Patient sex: F
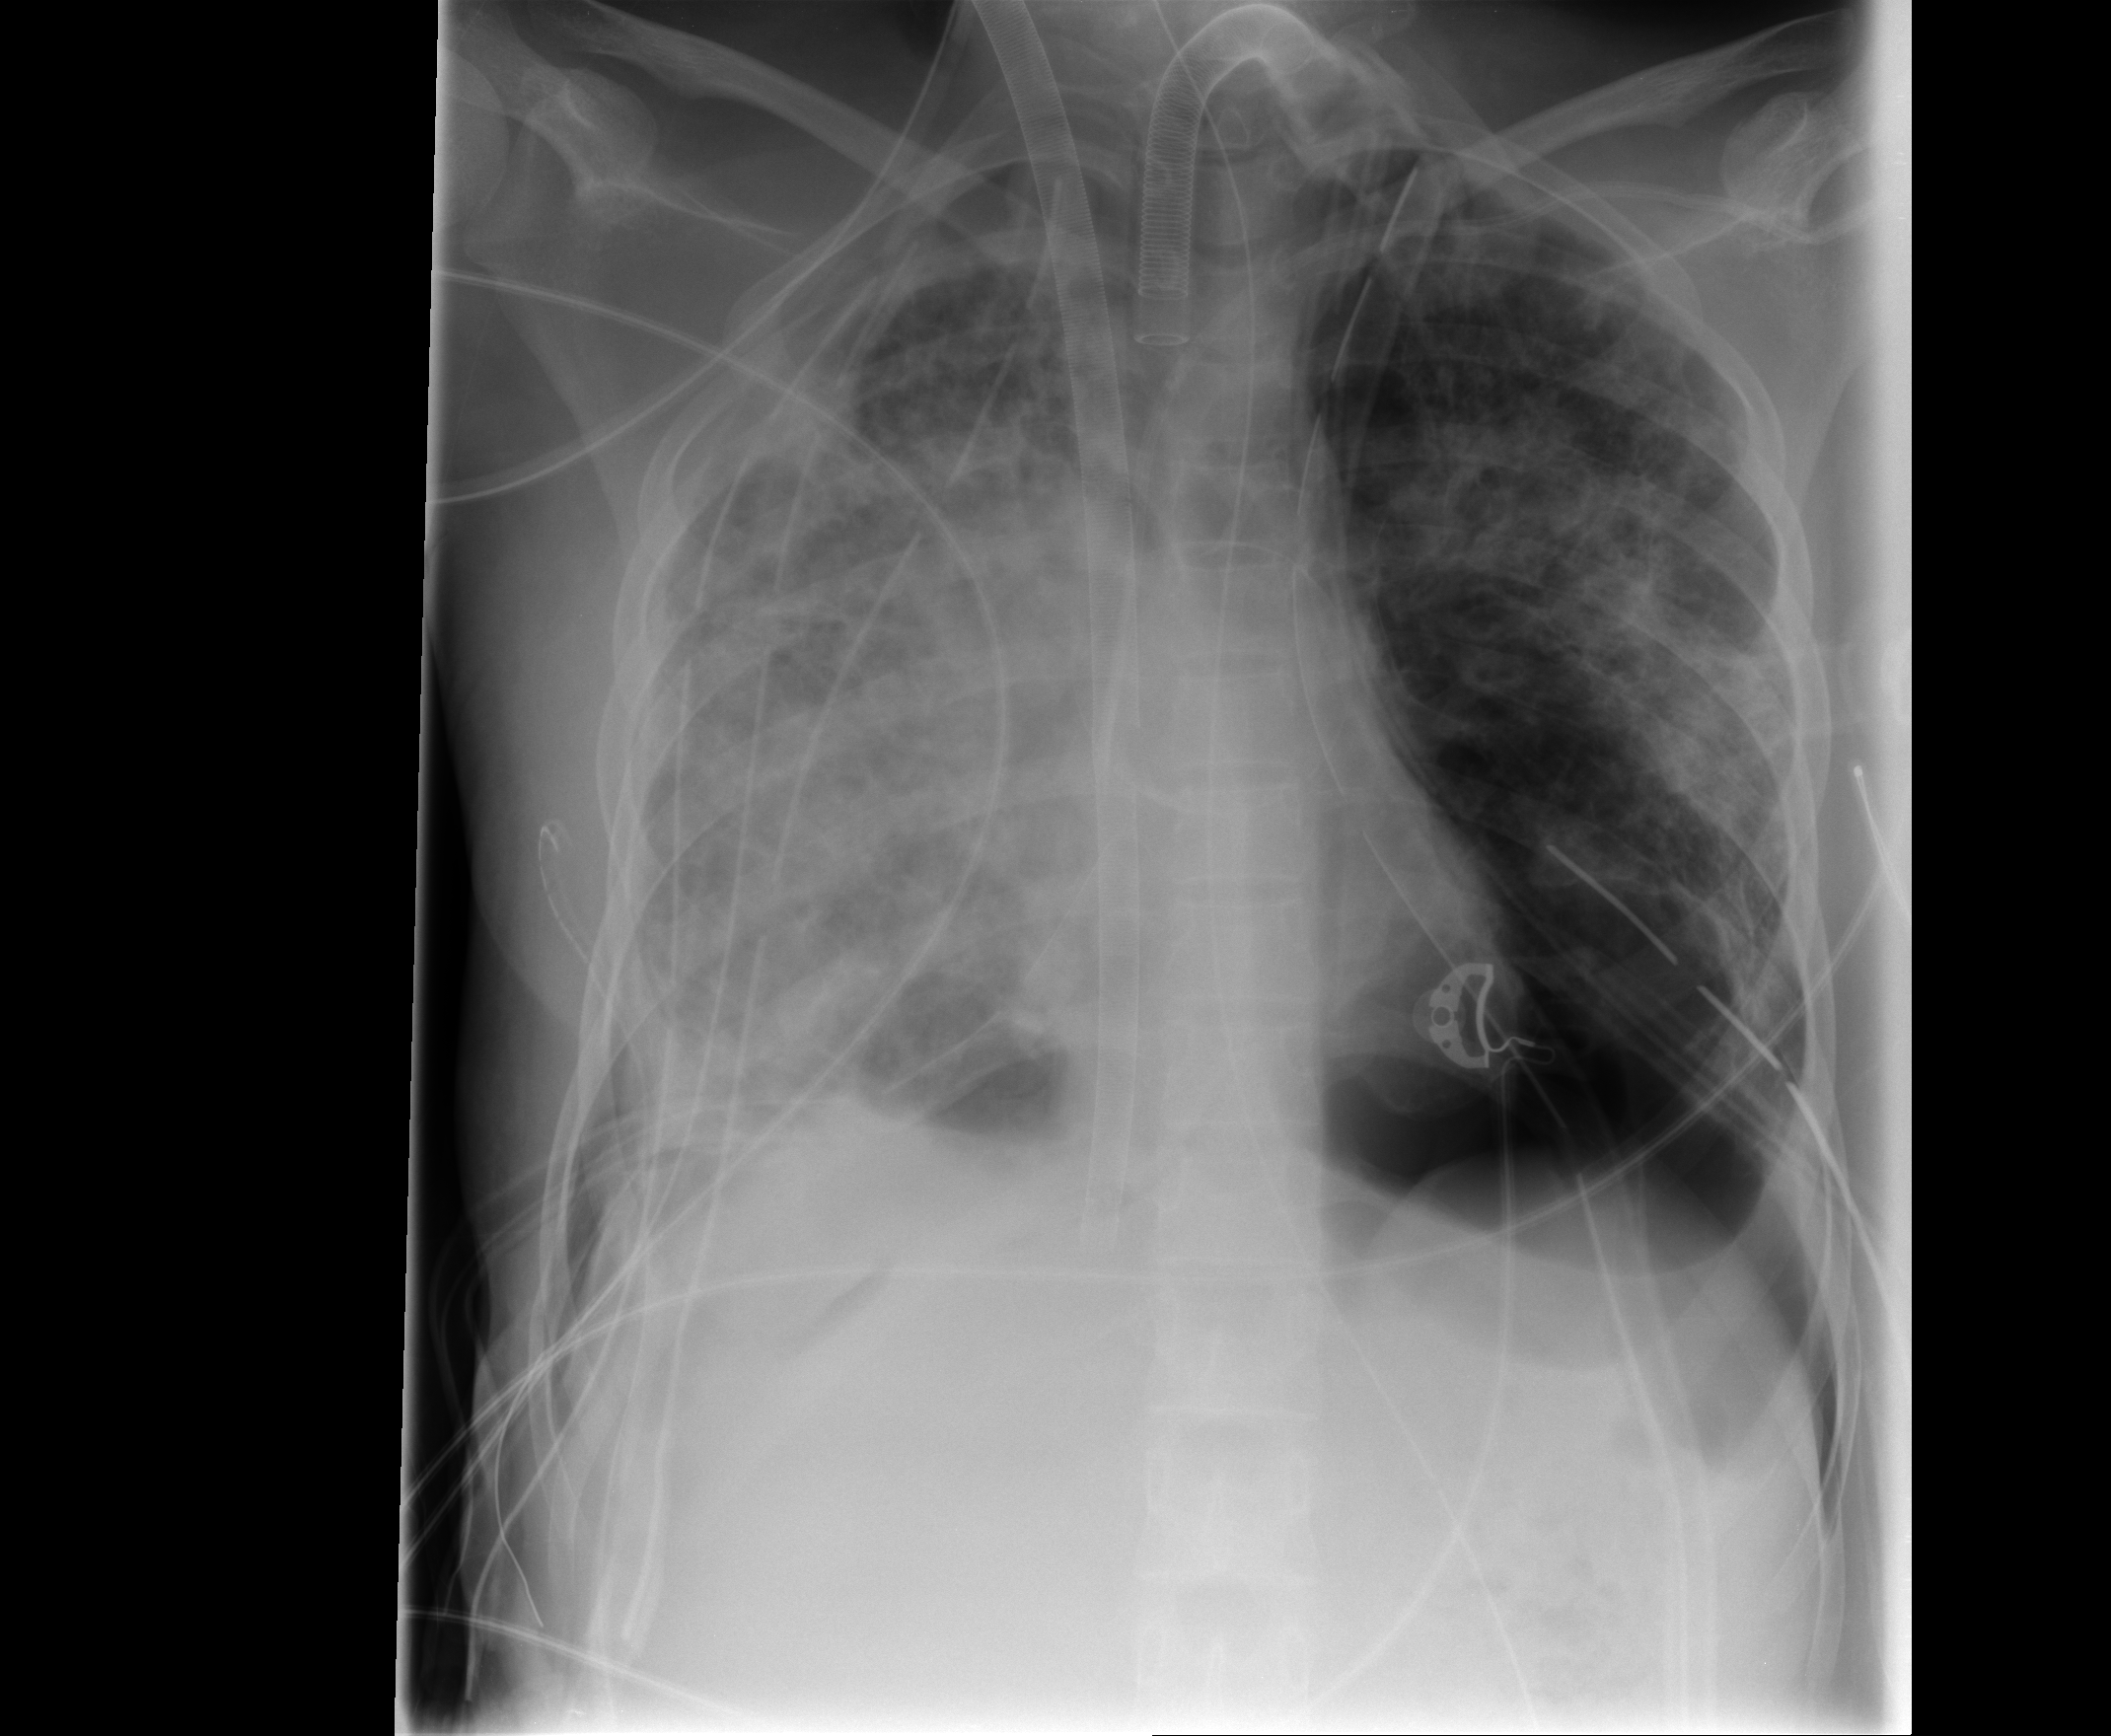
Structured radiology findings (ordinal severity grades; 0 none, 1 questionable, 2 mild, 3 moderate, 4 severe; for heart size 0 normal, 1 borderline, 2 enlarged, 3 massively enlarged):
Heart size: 0
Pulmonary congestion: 0
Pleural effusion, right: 0
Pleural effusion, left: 0
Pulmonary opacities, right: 4
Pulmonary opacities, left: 2
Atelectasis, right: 3
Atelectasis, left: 1